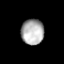
Tissue: lung
Cell type: T cells
Senescence score: 0.1674
Nuclear area (px): 568
Mean DAPI intensity: 174.361